Interaction volume radius: 10 \u00c5
Interaction volume height: 20 \u00c5
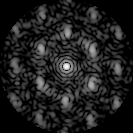
Disorder parameter: 0.5448